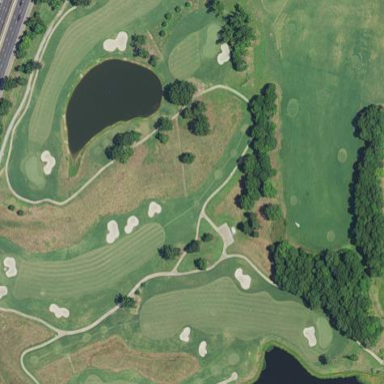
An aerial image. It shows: Golf course.